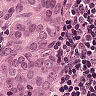
Metastatic tissue present: yes